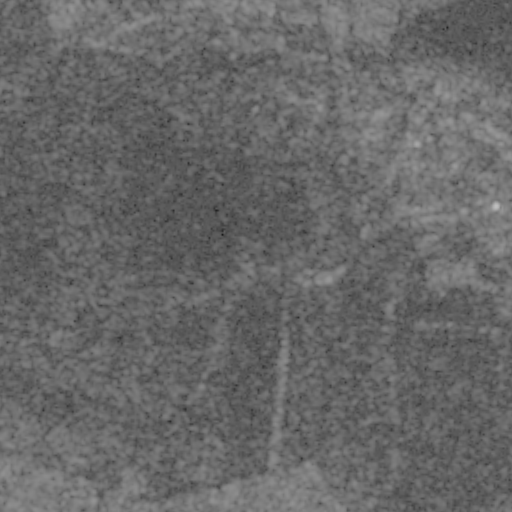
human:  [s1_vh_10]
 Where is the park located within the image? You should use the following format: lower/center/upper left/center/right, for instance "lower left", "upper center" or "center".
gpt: The park is located in the upper right of the image.
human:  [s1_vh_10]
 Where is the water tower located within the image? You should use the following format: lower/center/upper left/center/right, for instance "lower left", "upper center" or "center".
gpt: The water tower is located in the center right of the image.
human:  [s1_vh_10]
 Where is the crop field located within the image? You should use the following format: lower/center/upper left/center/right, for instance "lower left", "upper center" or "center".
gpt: There is no crop field in the image.

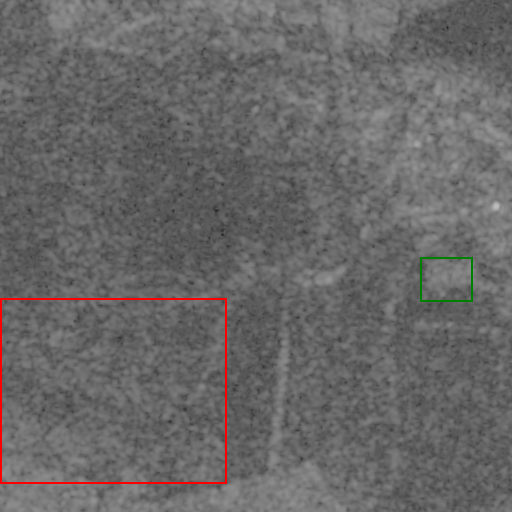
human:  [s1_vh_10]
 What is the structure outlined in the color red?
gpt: The structure outlined in red is a crop field.
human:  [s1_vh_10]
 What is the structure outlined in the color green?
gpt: The structure outlined in green is a park.
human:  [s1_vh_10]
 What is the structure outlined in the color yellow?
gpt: There is no yellow outline.